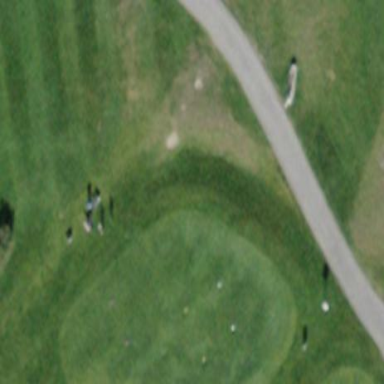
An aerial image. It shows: Golf tee.